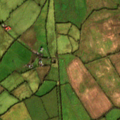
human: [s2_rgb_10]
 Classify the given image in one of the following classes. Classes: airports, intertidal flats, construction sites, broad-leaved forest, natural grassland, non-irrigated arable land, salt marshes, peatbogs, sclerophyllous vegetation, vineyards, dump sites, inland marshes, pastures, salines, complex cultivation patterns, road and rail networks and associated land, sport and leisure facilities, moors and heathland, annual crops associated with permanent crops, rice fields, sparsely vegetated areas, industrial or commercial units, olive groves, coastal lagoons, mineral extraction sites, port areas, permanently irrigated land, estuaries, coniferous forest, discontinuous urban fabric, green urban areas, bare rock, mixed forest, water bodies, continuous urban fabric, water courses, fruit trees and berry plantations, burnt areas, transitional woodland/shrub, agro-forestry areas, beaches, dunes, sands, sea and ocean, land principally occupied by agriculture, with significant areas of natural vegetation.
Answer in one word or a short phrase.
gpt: non-irrigated arable land, pastures